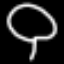
Label: mushroom